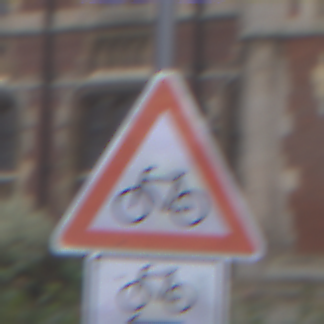
Verkehrszeichen: RadverkehrRechts
Zusatzzeichen unten: RichtungsangabeDurchPfeile9
Umgebung: Outdoor, Urban
Tageszeit: Midday
Wetter: Overcast
Licht: Natural
Jahreszeit: NotSpecified
Kontrast: LowContrast